Question: I've looked at other answers on this site but I haven't been able to find a working solution. My situation is a little strange in the way that I shouldn't change the html code, I should avoid using classes where possible and I can't use ids.
So the html I have looks like this
'''
html,
body {
padding: 0;
margin: 0;
height: 100%;
}
body {
background: linear-gradient(to top right, #dddddd, #f7f8ff, #ffffff);
background-attachment: fixed;
font-family: "faricy-new-web", sans-serif;
text-align: center;
}
div {
background-color: #A9B6C7;
margin: 5% 10% 5% 35%;
padding: 2%;
display: block;
}
/*TITLE BOX STYLE*/
.title div {
display: flex;
}
.title .c4title {
font-size: 200%;
font-weight: bold;
display: block;
}
.title p .c6 {
display: flex;
justify-content: space-around;
padding: 5%;
margin: 5%;
}
'''
'''
<div class="title">
<p class="c4title">
<a name="h.c2v2rn37qt4d"></a><span>Title</span></p>
<div>
<p class="c1"><span></span></p>
<p class="c6"><span>Info: <pre>Result</pre></span></p>
<p class="c6"><span>Date: <pre>Wed Jun 21 2017</pre></span></p>
<p class="c1"><span></span></p>
</div>
</div>
'''
I want it to look like this but I can't seem to get it to align properly.

So my question is is there a way to do this with these conditions or do I have to go change up the html?
Edit: Ok, so if I remove "display: flex" from the .title div then floats work fine but Is there a way to do the same thing with flexboxes?
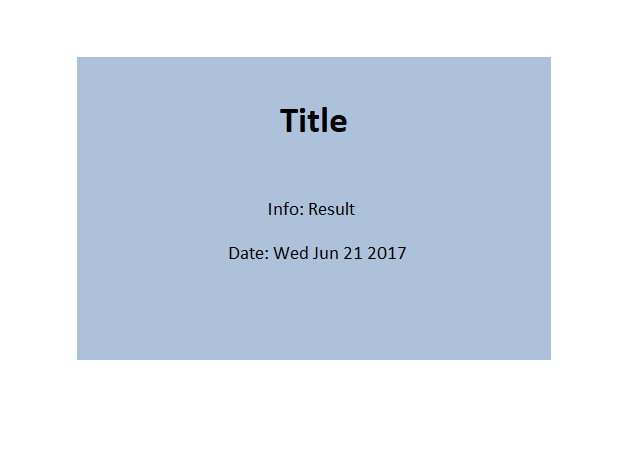
Answer: Try this.
'''
html,
body {
padding: 0;
margin: 0;
height: 100%;
}
body {
background: linear-gradient(to top right, #dddddd, #f7f8ff, #ffffff);
background-attachment: fixed;
font-family: "faricy-new-web", sans-serif;
text-align: center;
}
div {
background-color: #A9B6C7;
margin: 5% 10% 5% 35%;
padding: 2%;
display: block;
}
/*TITLE BOX STYLE*/
.title div {
}
.title .c4title {
font-size: 200%;
font-weight: bold;
display: block;
}
.c6 {
float:left;
margin: 0;
}
pre{
margin:0;
text-align:left;
}
.c1{float:left;}
'''
'''
<div class="title">
<p class="c4title">
<a name="h.c2v2rn37qt4d"></a><span>Title</span></p>
<div>
<p class="c1"><span></span></p>
<p class="c6"><span>Info: <pre>Result</pre></span></p>
<p class="c6"><span>Date: <pre>Wed Jun 21 2017</pre></span></p>
<p class="c1"><span></span></p>
</div>
</div>
'''